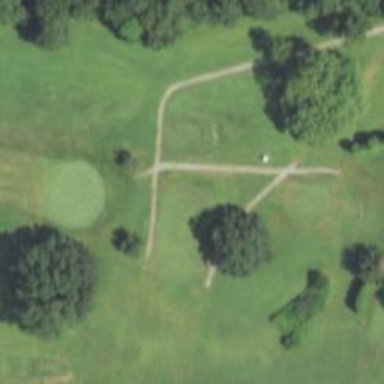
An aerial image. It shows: Path for both road and golf.